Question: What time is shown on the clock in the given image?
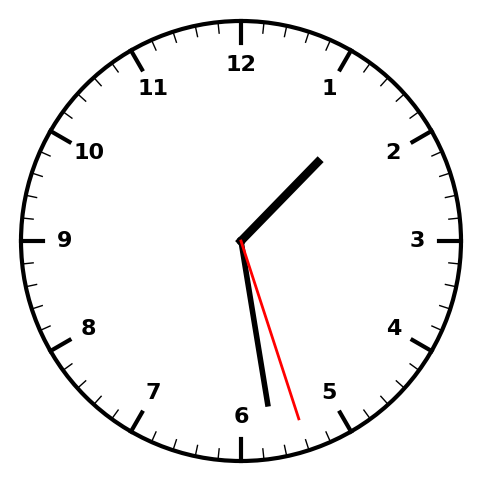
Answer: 01:28:27